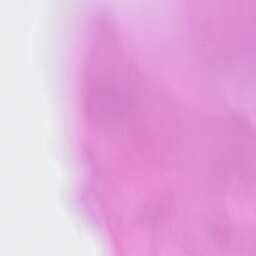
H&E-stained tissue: Breast